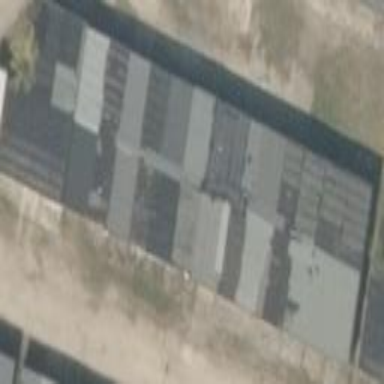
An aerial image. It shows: Group of garages.